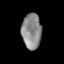
Tissue: prostate
Cell type: T cells
Senescence score: 0.1459
Nuclear area (px): 675
Mean DAPI intensity: 138.199